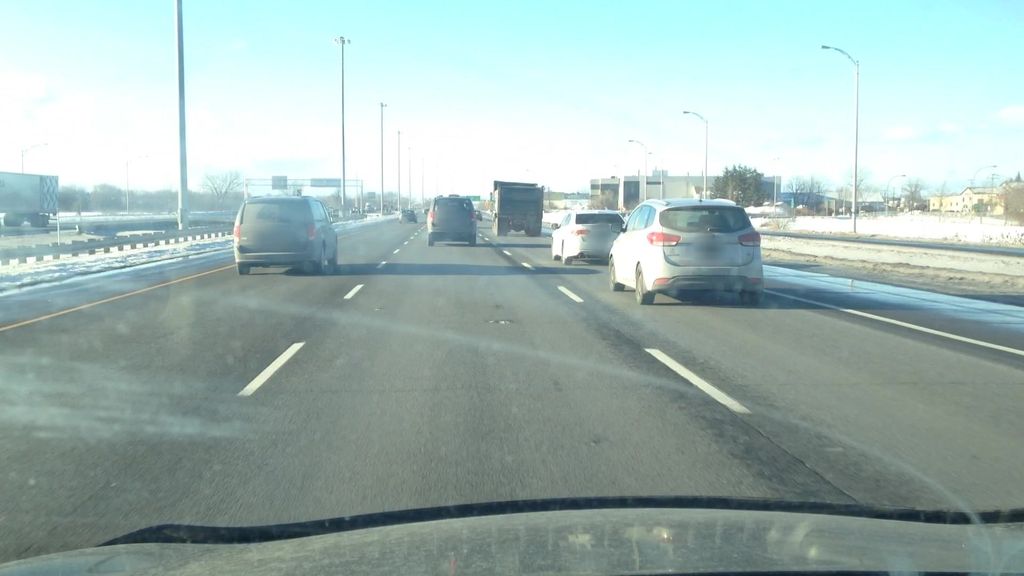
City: montreal